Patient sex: M
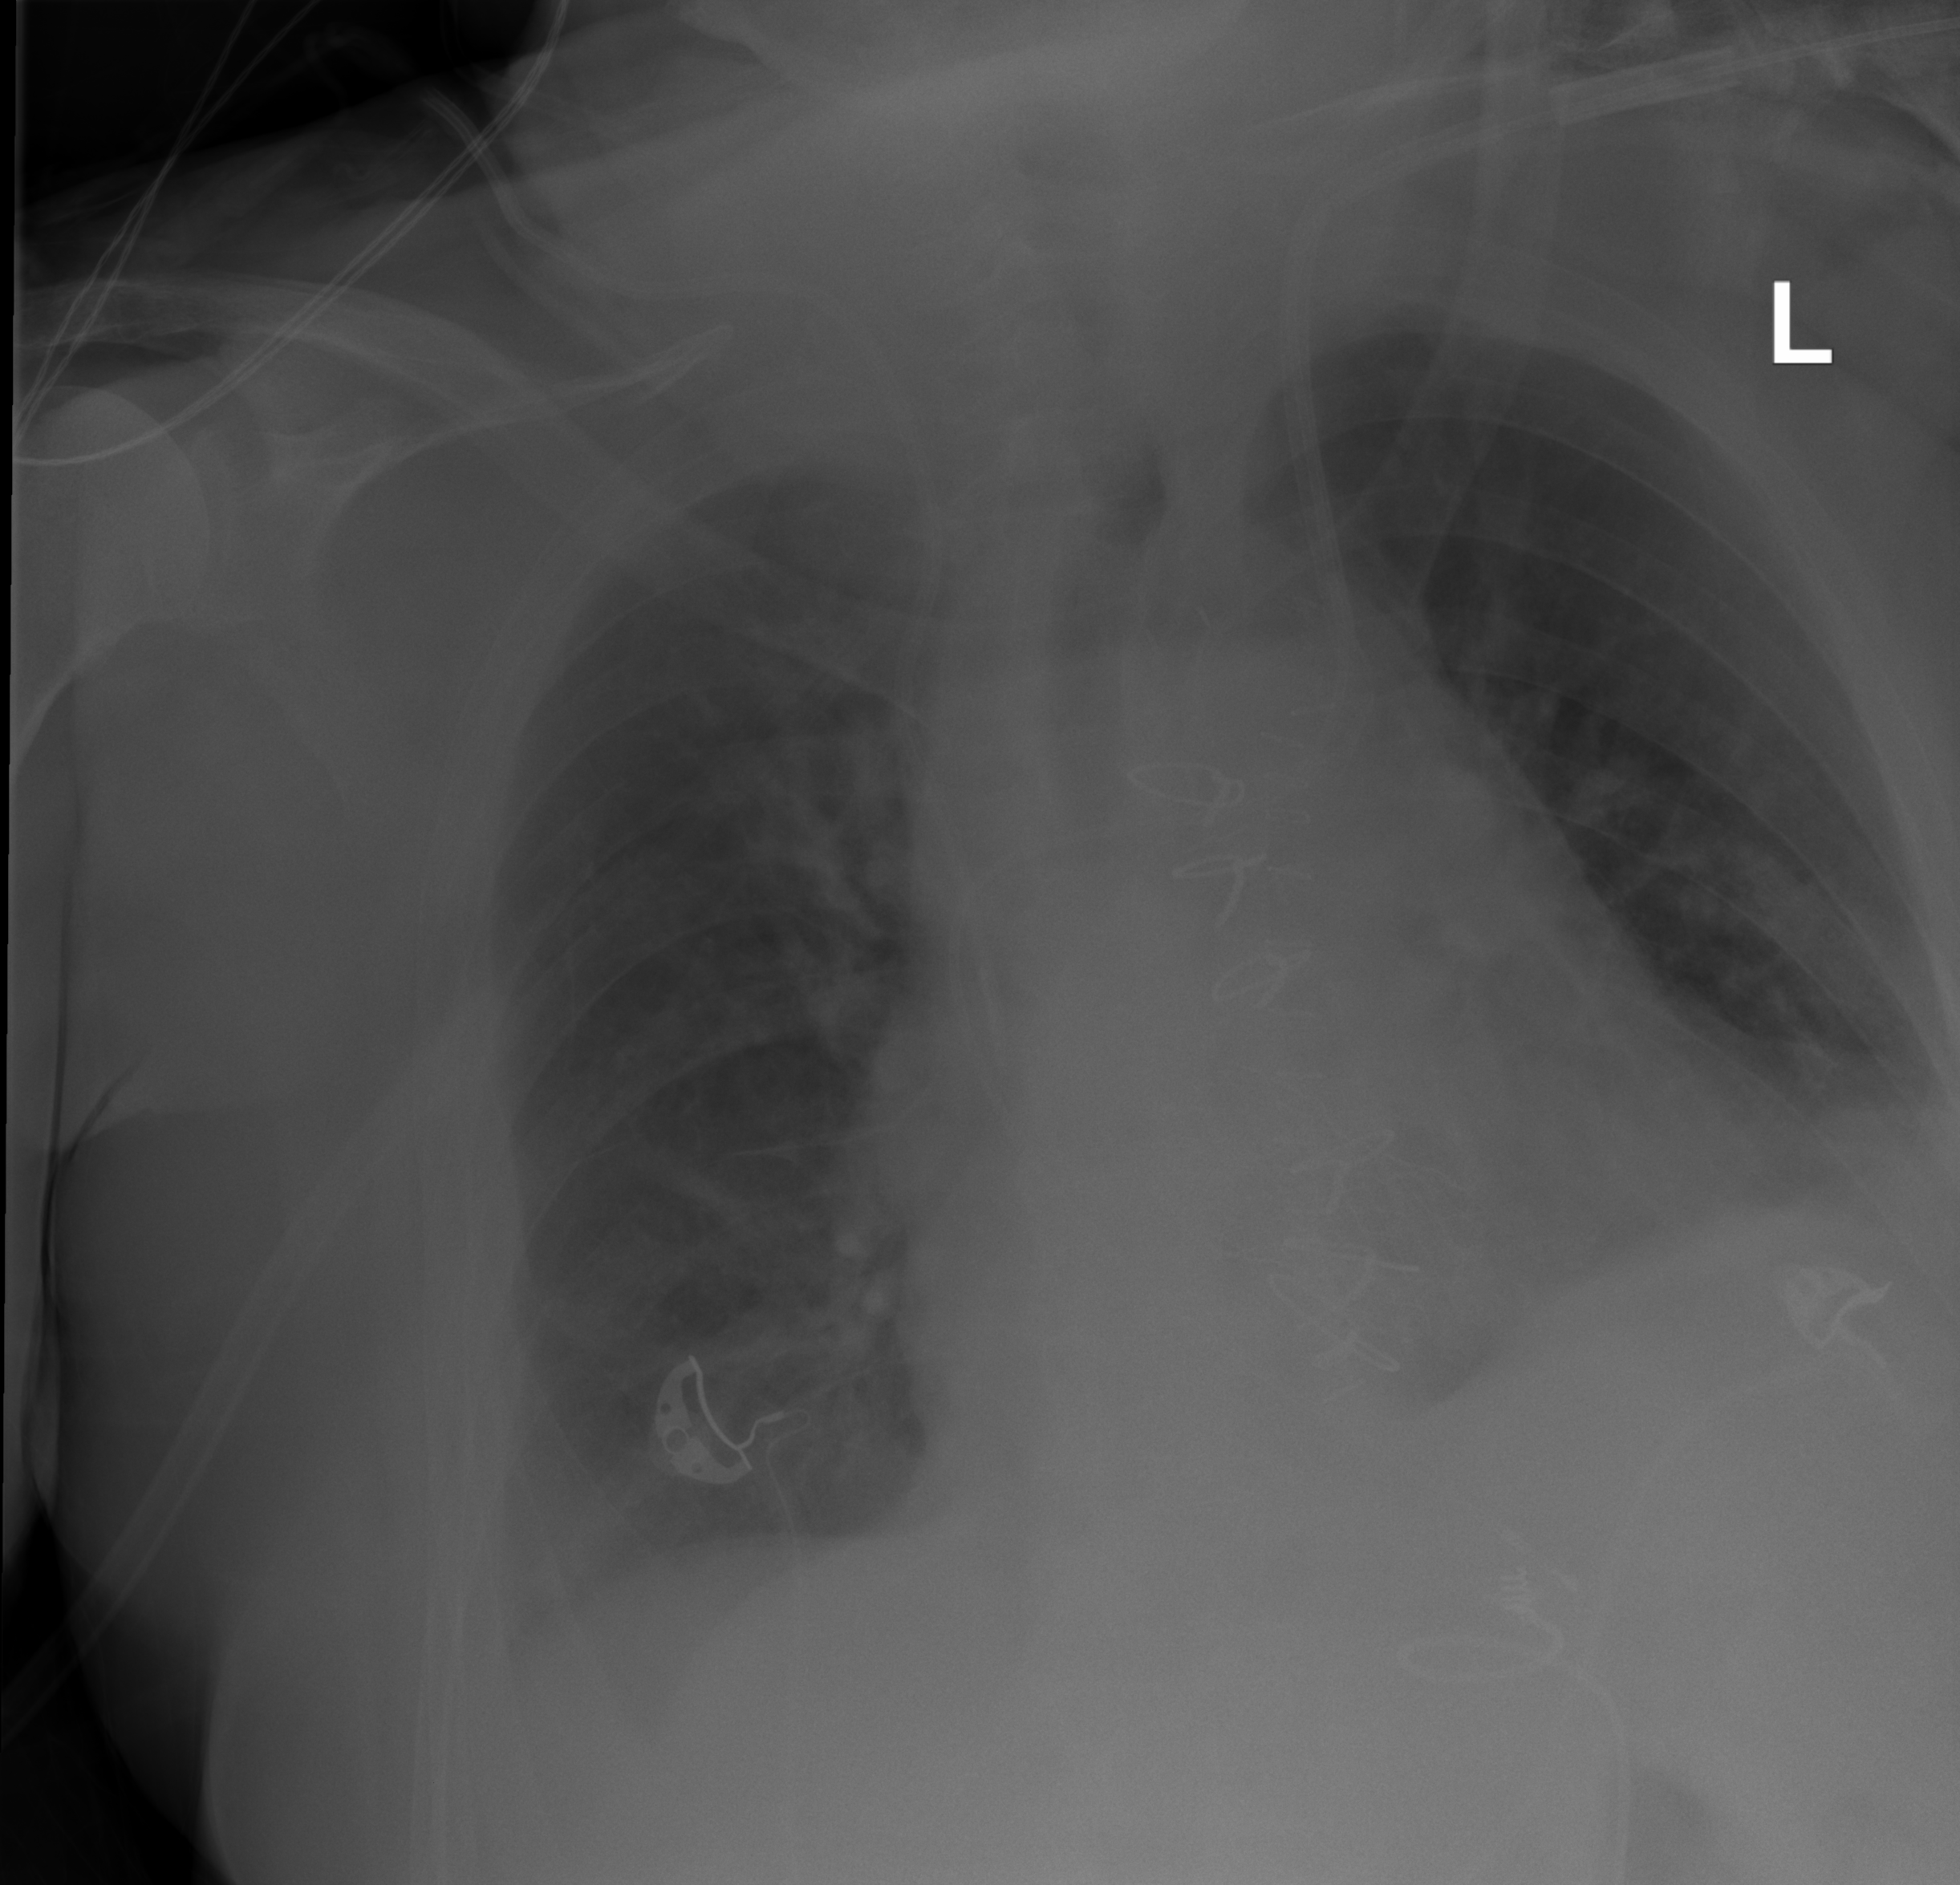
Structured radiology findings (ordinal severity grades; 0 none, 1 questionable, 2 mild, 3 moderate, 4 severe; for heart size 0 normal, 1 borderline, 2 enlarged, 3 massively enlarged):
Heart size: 1
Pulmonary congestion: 2
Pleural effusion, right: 1
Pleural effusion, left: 1
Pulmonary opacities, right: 1
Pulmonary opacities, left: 1
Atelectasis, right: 1
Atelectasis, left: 2